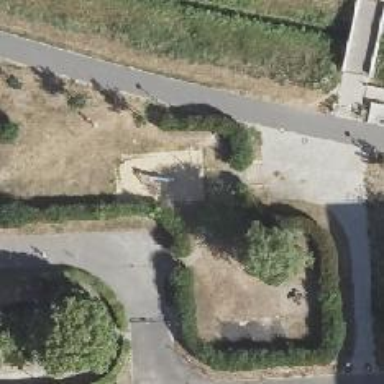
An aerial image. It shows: Playground area for leisure land.